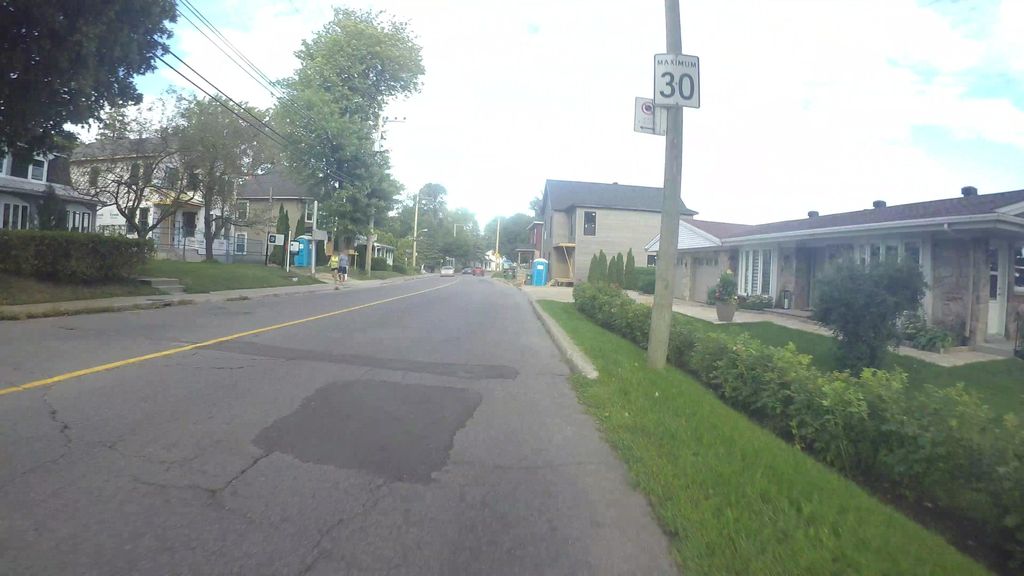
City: montreal